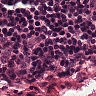
Metastatic tissue present: no